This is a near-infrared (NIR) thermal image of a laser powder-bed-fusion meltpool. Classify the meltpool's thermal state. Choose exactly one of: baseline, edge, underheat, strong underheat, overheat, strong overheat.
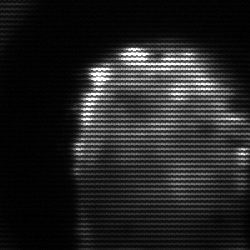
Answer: baseline